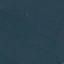
Land use / land cover class: Forest